Question: Hello i've build already smartphone apps but now i'm starting working on a project to make my app compatible with tablets. Now i'm using fragments this is my first using fragments so thats why i need your advice, please help or give me examples with my code. Many thanks already
my code my "news" class:
'''
import java.util.ArrayList;
import java.util.HashMap;
import org.json.JSONArray;
import org.json.JSONException;
import org.json.JSONObject;
import android.app.ProgressDialog;
import android.content.Intent;
import android.os.AsyncTask;
import android.os.Bundle;
import android.support.v4.app.FragmentActivity;
import android.support.v4.app.FragmentManager;
import android.support.v4.app.FragmentTransaction;
import android.view.View;
import android.widget.AdapterView;
import android.widget.AdapterView.OnItemClickListener;
import android.widget.ListView;
public class Nieuws extends FragmentActivity{
// Connection detector
//ConnectionDetector cd;
// Alert dialog manager
//AlertDialogManager alert = new AlertDialogManager();
// Progress Dialog
//private ProgressDialog pDialog;
private static String URL = "http://localhost/fetch.php?page=2&android";
// JSON Node namen
static final String TAG_DATA = "data";
static final String TAG_ID = "id";
static final String TAG_CATEGORY = "category";
static final String TAG_TITLE = "title";
static final String TAG_AUTHOR = "author";
static final String TAG_DATE = "date";
static final String TAG_INTRODUCTION = "introduction";
static final String TAG_CONTENT = "content";
static final String TAG_THUMBNAIL = "thumbnail";
static final String TAG_MEDIA = "media";
static final String TAG_SOURCE = "source";
static final String TAG_LINKEDMEDIA = "linkedMedia"; //array waarin de plaatjes zitten*/
// Nieuws JSONArray
JSONArray newsArray;
ListView list;
LazyAdapter adapter;
private PullToRefreshListView mPullRefreshListView;
ArrayList<HashMap<String, String>> newsList;
@Override
public void onCreate(Bundle savedInstanceState) {
super.onCreate(savedInstanceState);
setContentView(R.layout.nieuws);
//list=(ListView)findViewById(R.id.list);
mPullRefreshListView = (PullToRefreshListView) findViewById(R.id.pull_to_refresh_listview);
/* FragmentManager fm = getSupportFragmentManager();
FragmentTransaction ft = fm.beginTransaction();
StartFragment myFragment = new StartFragment();
ft.add(R.id.myFragment, myFragment);
ft.commit();*/
/* cd = new ConnectionDetector(getApplicationContext());
// Check for internet connection
if (!cd.isConnectingToInternet()) {
// Internet Connection is not present
alert.showAlertDialog(Nieuws.this, "Internet Connectie Error", "Zorg voor een werkende internet connectie", false);
// stop executing code by return
return;
}*/
// Set a listener to be invoked when the list should be refreshed.
mPullRefreshListView.setOnRefreshListener(new OnRefreshListener<ListView>() {
@Override
public void onRefresh(PullToRefreshBase<ListView> refreshView) {
// Do work to refresh the list here.
new GetJSONData().execute();
}
});
//Async
new GetJSONData().execute();
}
class GetJSONData extends AsyncTask<Void, Void, ArrayList<HashMap<String, String>>>{
/**
* Before starting background thread Show Progress Dialog
*/
@Override
protected void onPreExecute(){
super.onPreExecute();
//pDialog = new ProgressDialog(Nieuws.this);
//pDialog.setMessage("Nieuws laden ...");
//pDialog.setIndeterminate(false);
//pDialog.setCancelable(false);
//pDialog.show();
}
/**
* Get de json
*/
@Override
protected ArrayList<HashMap<String, String>> doInBackground(Void... arg0) {
// Hashmap voor listView
final ArrayList<HashMap<String, String>> newsList = new ArrayList<HashMap<String, String>>();
// Maak een JSON Parser instance
JSONParser jParser = new JSONParser();
// Pakt JSON string uit URL
JSONObject json = jParser.getJSONFromUrl(URL);
try{
// Pakt de Array van Nieuwsartikelen
newsArray = json.getJSONArray(TAG_DATA);
// Loop door alle Nieuwsartikels
for(int i=0; i < newsArray.length(); i++){
JSONObject c = newsArray.getJSONObject(i);
// Het plaatsen van elk json item in variabele
String title = c.getString(TAG_TITLE);
String content = c.getString(TAG_CONTENT);
String date = c.getString(TAG_DATE);
//String introduction = c.getString(TAG_INTRODUCTION);
String thumbnail = c.getString(TAG_THUMBNAIL);
String linkedMedia = c.getString(TAG_LINKEDMEDIA);
//String thumbnailName = c.getString(TAG_THUMBNAIL);
//String thumbnailFormat = "http://iappministrator.com/mooiwark/media/%s";
//String thumbnail = String.format(thumbnailFormat, thumbnailName);
// maak een nieuwe HashMap
HashMap<String, String> map = new HashMap<String, String>();
// voeg elk item child node in de Hashmap -> value
map.put(TAG_TITLE, title);
map.put(TAG_CONTENT, content);
map.put(TAG_DATE, date);
//map.put(TAG_INTRODUCTION, introduction);
map.put(TAG_THUMBNAIL, thumbnail);
map.put(TAG_LINKEDMEDIA, linkedMedia);
// voeg de HashList toe aan ArrayList
newsList.add(map);
// Click event for single list row
mPullRefreshListView.setOnItemClickListener(new OnItemClickListener(){
//list.setOnItemClickListener(new OnItemClickListener() {
@Override
public void onItemClick(AdapterView<?> parent, View view,
int position, long id) {
HashMap<String, String> map = newsList.get(position - 1);
Intent in = new Intent(getApplicationContext(), SingleMenuItemActivity.class);
//Intent in = new Intent(SingleMenuItemActivity.this, org.scout.android.library.LibraryDetail.class);
in.putExtra(TAG_TITLE, map.get(TAG_TITLE));
in.putExtra(TAG_CONTENT, map.get(TAG_CONTENT));
in.putExtra(TAG_DATE, map.get(TAG_DATE));
//in.putExtra(TAG_INTRODUCTION, map.get(TAG_INTRODUCTION));
in.putExtra(TAG_THUMBNAIL, map.get(TAG_THUMBNAIL));
in.putExtra(TAG_LINKEDMEDIA, map.get(TAG_LINKEDMEDIA));
startActivity(in);
}
});
}
} catch(JSONException e){
e.printStackTrace();
}
return newsList;
}
@Override
protected void onPostExecute(ArrayList<HashMap<String, String>> result) {
//De items worden ingeladen
adapter=new LazyAdapter(Nieuws.this, result, R.layout.list_row,
new String[]{TAG_TITLE, TAG_CONTENT, TAG_DATE, TAG_THUMBNAIL}, new int[] {
R.id.title, R.id.subtitle, R.id.date, R.id.list_image}); //TAG_INTRODUCTION mist nog
//list.setAdapter(adapter);
mPullRefreshListView.setAdapter(adapter);
// dismiss the dialog after getting all deelnemers
//pDialog.dismiss();
mPullRefreshListView.onRefreshComplete();
super.onPostExecute(result);
}
}
}
'''
in this activity it would normally load the content when on click. this class is the one which i've tried to turn into a fragments class
"SingleMenuItemActivity" class :
'''
import android.app.Activity;
import android.content.Intent;
import android.os.Bundle;
import android.support.v4.app.Fragment;
import android.view.LayoutInflater;
import android.view.View;
import android.view.ViewGroup;
import android.widget.ImageView;
import android.widget.TextView;
public class SingleMenuItemActivity extends Fragment {
// JSON node keys
private static final String TAG_TITLE = "title";
private static final String TAG_CONTENT = "content";
private static final String TAG_DATE = "date";
private static final String TAG_LINKEDMEDIA = "linkedMedia";
//private static final String TAG_THUMBNAIL = "thumbnail";
// Connection detector
ConnectionDetector cd;
// Alert dialog manager
AlertDialogManager alert = new AlertDialogManager();
/*@Override
public void onCreate(Bundle savedInstanceState) {
super.onCreate(savedInstanceState);
setContentView(R.layout.single_list_item);*/
View view;
@Override
public View onCreateView(LayoutInflater inflater, ViewGroup container, Bundle savedInstanceState)
{
view = inflater.inflate(R.layout.single_list_item, container, false);
return view;
cd = new ConnectionDetector(getActivity().getApplicationContext());
// Check for internet connection
if (!cd.isConnectingToInternet()) {
// Internet Connection is not present
alert.showAlertDialog(getActivity(), "Internet Connectie Error", "Zorg voor een werkende internet connectie", false);
// stop executing code by return
return;
}
// getting intent data
Intent in = getIntent().getExtras();
//final String image_url = in.getStringExtra(TAG_THUMBNAIL);
final String image_url = in.getStringExtra(TAG_LINKEDMEDIA);
ImageView imgv = (ImageView) getView().findViewById(R.id.images_label);
ImageLoader imageLoader = new ImageLoader(getActivity().getApplicationContext());
imageLoader.DisplayImage(image_url, imgv);
// Get JSON values from previous intent
String title = in.getStringExtra(TAG_TITLE);
String date = in.getStringExtra(TAG_DATE);
String message = in.getStringExtra(TAG_CONTENT);
//String images = in.getStringExtra(TAG_IMAGES);
//Bitmap bitmap = in.getParcelableExtra(TAG_IMAGES);
//ImageView thumb_image=(ImageView)vi.findViewById(R.id.list_image);
// Displaying all values on the screen
TextView lblTitle = (TextView)getView().findViewById(R.id.title_label);
TextView lblDate = (TextView) getView().findViewById(R.id.date_label);
TextView lblMessage = (TextView) getView().findViewById(R.id.message_label);
//ImageView lblImages = (ImageView) findViewById(R.id.images_label);
//TextView lblImages = (TextView) findViewbyId(R.id.images_label);
// loader image
//int loader = R.drawable.loader;
System.out.println("Ja en nu werkt het niet meer");
// image url
//String image_url = "http://d24w6bsrhbeh9d.cloudfront.net/photo/5614379_460s.jpg";
//ImageLoader imgLoader = new ImageLoader(getApplicationContext());
//-imgLoader.DisplayImage(song.get(CustomizedListView.TAG_IMAGES), lblImages);
System.out.println("Error? haha bam jammer dan:");
//imgLoader.DisplayImage(images, lblImages);
//System.out.println("Plaatjes?:"+ images);
lblTitle.setText(title);
lblDate.setText(date);
lblMessage.setText(message);
//lblImages.setImageURI(Uri.parse(images));
//ImageLoader imageLoader = new ImageLoader(getApplicationContext());
//imageLoader.DisplayImage(images,lblImages);
//lblImages.setImageResource(images);
//imageLoader.displayImage(images);
//lblImages.setImageBitmap(bitmap);
//lblImages.setImageResource(R.drawable.bitmap);
//lblImages.setImageResource(images);
/*if (d instanceof BitmapDrawable) {
Bitmap bm = ((BitmapDrawable)d).getBitmap();
//Maybe more code here?
lblImages.setImageBitmap(bm);
}*/
//lblImages.setImageResource(images);
//lblImages.DisplayImage(images);
//lblImages.DisplayImage(images);
}
}
'''
Now i'm getting to the part which i don't understand my Intent in = getIntent() doesn't work i get errors. Can someone guide me on turning from code form a activity to a fragment many thanks already
Screenshot:

Left the "news class" right "SingleMenuItemActivity"
It's going wrong when i click the onclick in the class on the left.
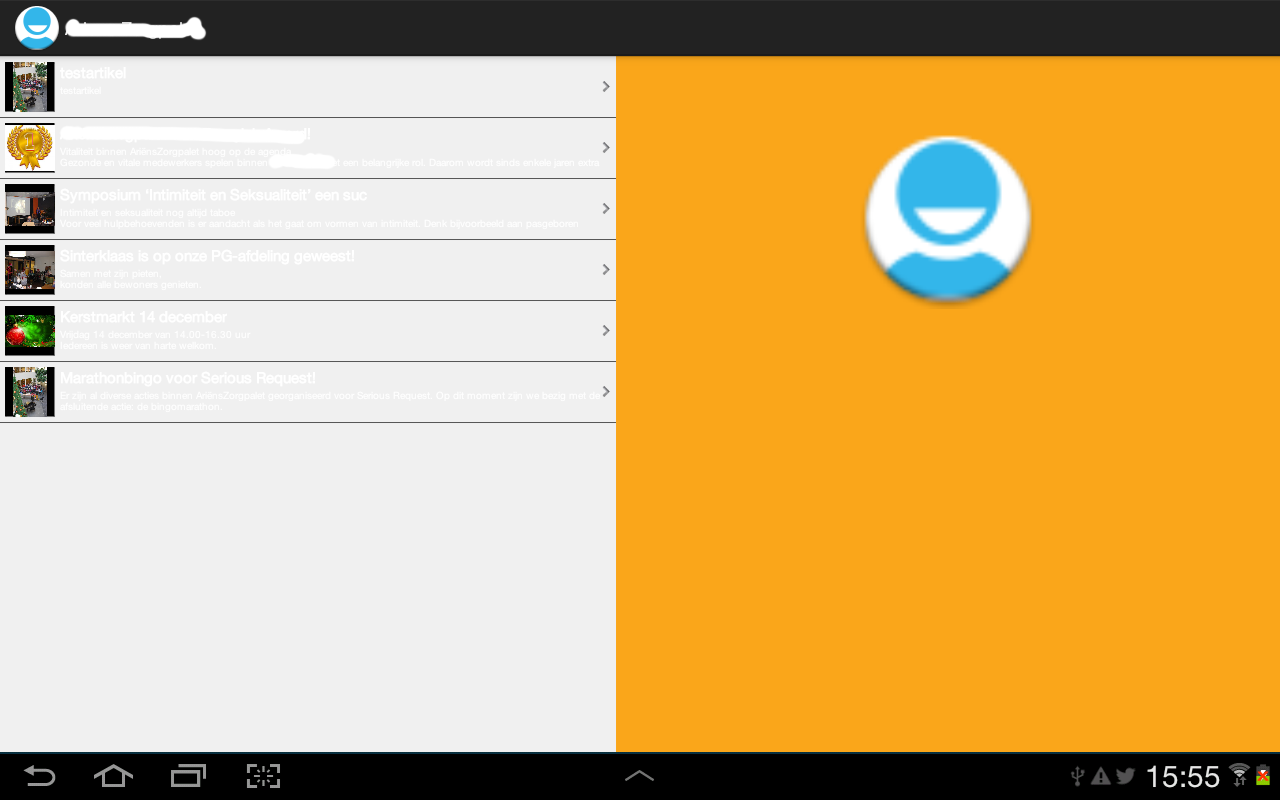
Answer: First of all i advise you to use a ListFragment for your list and define a listerner for onclick event (this listener could be your Nieuws activity).
Then you will need to have 2 layouts. The classic one with one fragment:
'''
<LinearLayout xmlns:android="http://schemas.android.com/apk/res/android"
android:id="@+id/onepane_layout"
android:layout_width="match_parent"
android:layout_height="match_parent"
android:gravity="center_horizontal"
android:orientation="vertical" >
</LinearLayout>
'''
and the other one with two fragment:
'''
<LinearLayout xmlns:android="http://schemas.android.com/apk/res/android"
android:layout_width="fill_parent"
android:layout_height="fill_parent"
android:orientation="horizontal"
android:id="@+id/towpane_layout">
<fragment android:id="@+id/listFragment"
android:layout_height="fill_parent"
android:name="com.example.MyListFragment"
android:layout_width="400dp"
android:layout_marginRight="10dp"/>
<fragment android:id="@+id/displayFragment"
android:layout_height="fill_parent"
android:name="com.example.MyDisplayFragment"
android:layout_width="fill_parent" />
</LinearLayout>
'''
in your Nieuws Activity you will check if the layout loaded has two fragments if not you will load the ListFragment using the fragment manager
'''
//Check that the activity is not using the layout with fragment;
if(findViewById(R.id.onepane_layout) != null) {
if (savedInstanceState != null) {
return;
}
MyListFragment lFragment = new MyListFragment ();
// In case this activity was started with special instructions from an Intent,
// pass the Intent's extras to the fragment as arguments
lFragment .setArguments(getIntent().getExtras());
getFragmentManager().beginTransaction()
.add(R.id.onepane_layout, lFragment ).commit();
}
'''
Then in your on item selection method you need again to load the display fragment if you are in one pane mode:
'''
MyDisplayFragment dispFrag = (MyDisplayFragment)
getSupportFragmentManager().findFragmentById(R.id.displayFragment);
if (dispFrag != null) {
// If display frag is available, we're in two-pane layout...
// Call a method in the DisplayFragment to update its content
dispFrag.updateView(position);
} else {
// If the frag is not available, we're in the one-pane layout and must swap frags...
// Create fragment and give it an argument for the selected article
MyDisplayFragment newFragment = new MyDisplayFragment ();
Bundle args = new Bundle();
args.putInt(MyDisplayFragment.ARG_POSITION, position);
newFragment.setArguments(args);
FragmentTransaction transaction = getSupportFragmentManager().beginTransaction();
// Replace whatever is in the fragment_container view with this fragment,
// and add the transaction to the back stack so the user can navigate back
transaction.replace(R.id.fragment_container, newFragment);
transaction.addToBackStack(null);
// Commit the transaction
transaction.commit();
}
'''
There is more to explain but this is the basics. You may need to check these two usefull links:
<URL>
<URL>
You will need also to handle screen rotation.